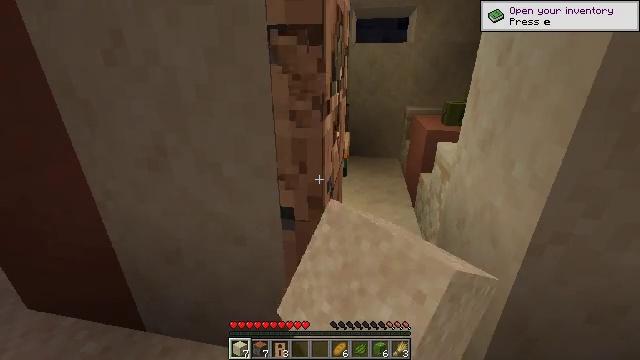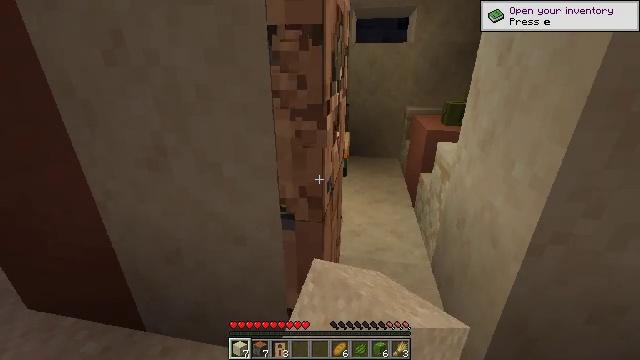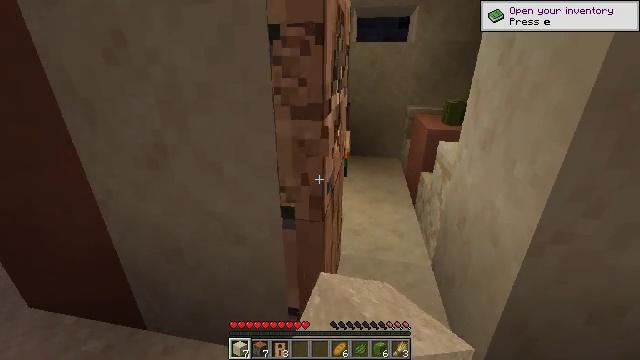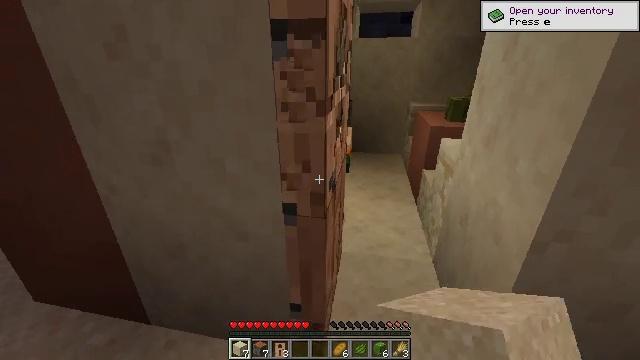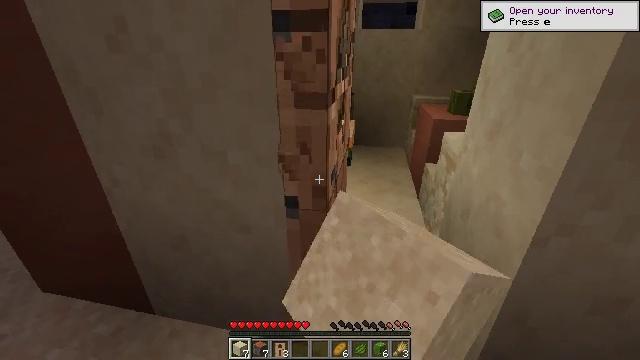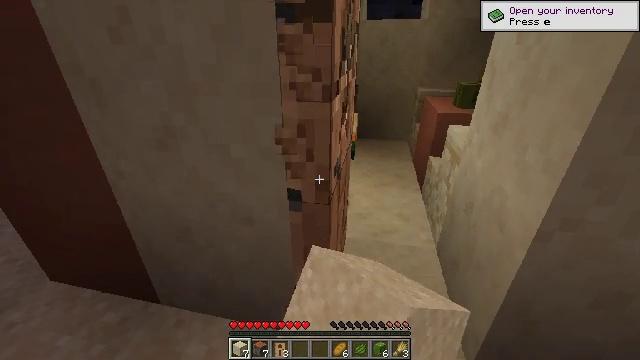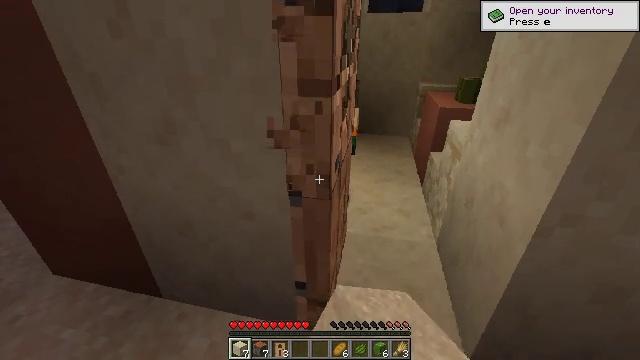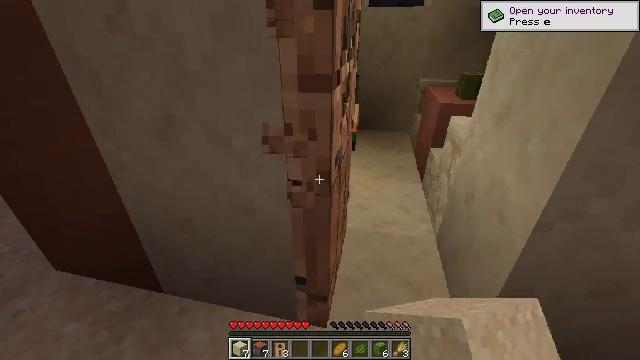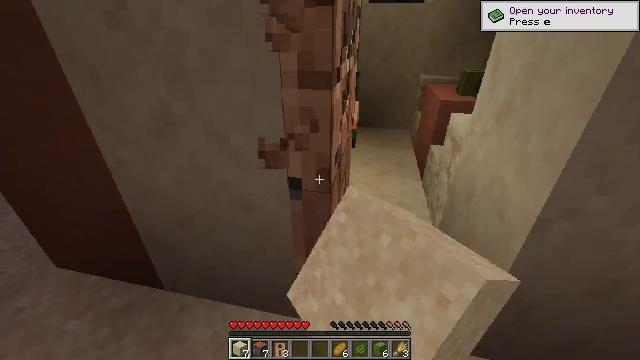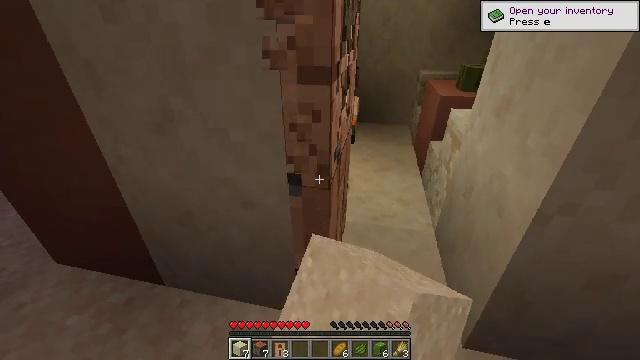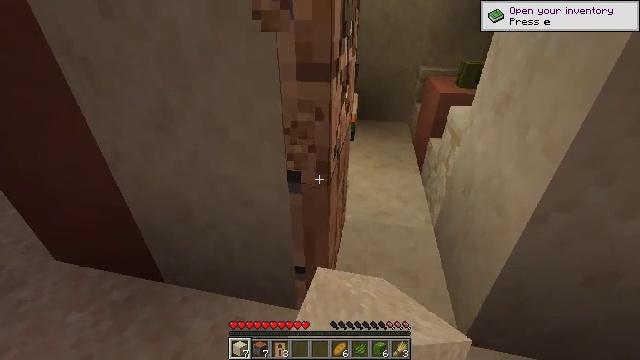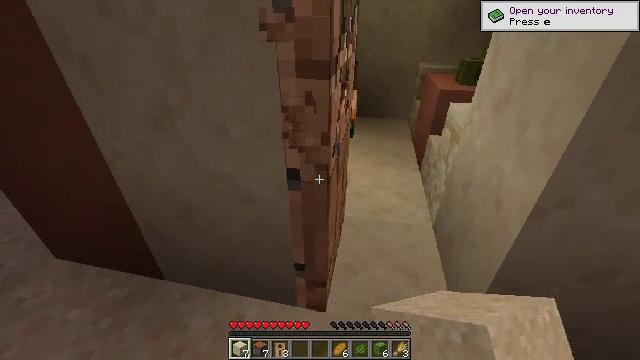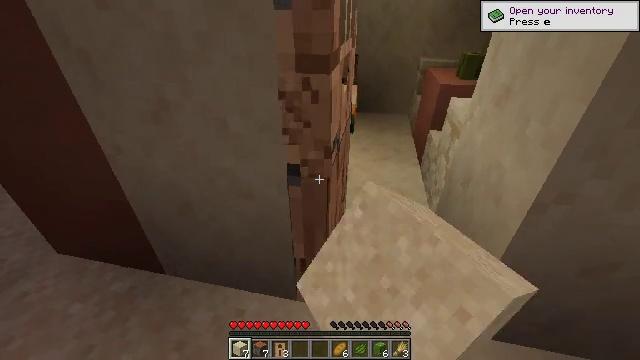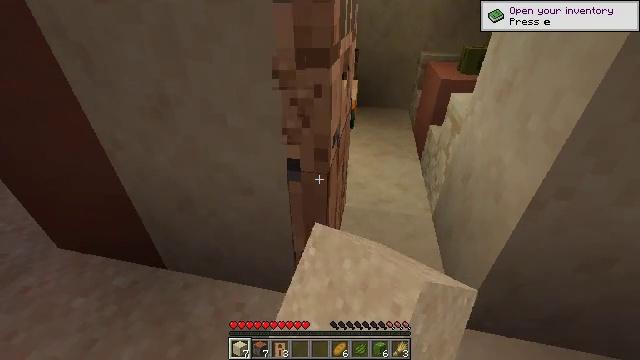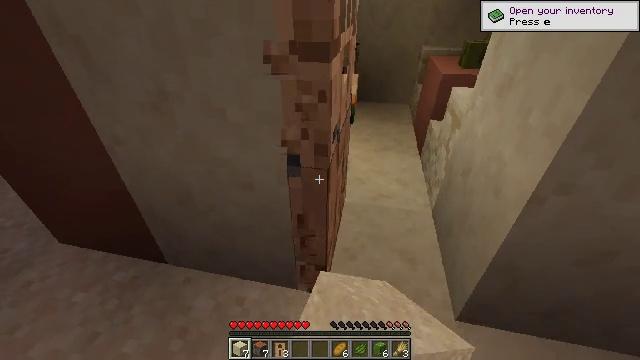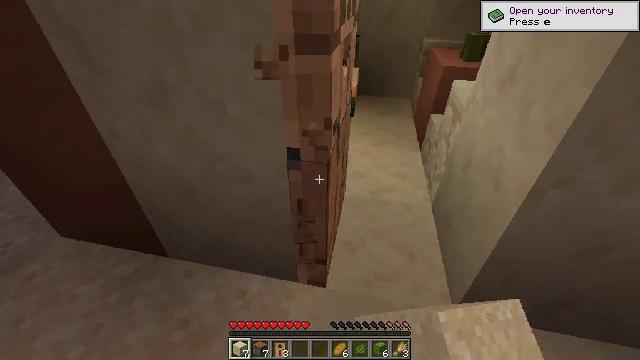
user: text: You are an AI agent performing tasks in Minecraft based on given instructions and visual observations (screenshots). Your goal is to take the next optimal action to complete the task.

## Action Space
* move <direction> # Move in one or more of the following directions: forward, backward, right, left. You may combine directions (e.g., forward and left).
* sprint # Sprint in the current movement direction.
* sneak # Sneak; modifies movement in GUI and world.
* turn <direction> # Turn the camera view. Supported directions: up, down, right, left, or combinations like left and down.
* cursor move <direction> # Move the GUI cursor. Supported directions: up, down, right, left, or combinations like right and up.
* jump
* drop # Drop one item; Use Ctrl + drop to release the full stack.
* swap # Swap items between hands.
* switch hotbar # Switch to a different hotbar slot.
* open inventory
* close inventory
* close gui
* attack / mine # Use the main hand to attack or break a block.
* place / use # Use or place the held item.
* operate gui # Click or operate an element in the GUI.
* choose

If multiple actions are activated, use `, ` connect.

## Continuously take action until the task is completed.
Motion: motion action
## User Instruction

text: Dismantle the jungle door.
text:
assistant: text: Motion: attack / mine
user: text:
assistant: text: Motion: attack / mine
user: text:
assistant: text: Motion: attack / mine
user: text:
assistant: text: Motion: turn down, attack / mine
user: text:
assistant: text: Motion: turn down, attack / mine
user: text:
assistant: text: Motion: turn down, attack / mine
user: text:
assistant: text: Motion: attack / mine
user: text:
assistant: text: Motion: attack / mine
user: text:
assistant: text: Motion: attack / mine
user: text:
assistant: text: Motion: attack / mine
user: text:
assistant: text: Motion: attack / mine
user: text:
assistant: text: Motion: turn down, attack / mine
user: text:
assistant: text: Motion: turn down, attack / mine
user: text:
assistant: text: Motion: turn down, attack / mine
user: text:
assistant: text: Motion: turn down, attack / mine
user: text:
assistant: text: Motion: turn down, attack / mine
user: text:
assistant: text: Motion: attack / mine
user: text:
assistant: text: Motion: attack / mine
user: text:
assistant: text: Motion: attack / mine
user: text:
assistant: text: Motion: attack / mine
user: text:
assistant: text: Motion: attack / mine
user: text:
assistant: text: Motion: attack / mine
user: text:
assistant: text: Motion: attack / mine
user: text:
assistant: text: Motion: attack / mine
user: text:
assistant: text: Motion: attack / mine
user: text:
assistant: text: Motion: attack / mine
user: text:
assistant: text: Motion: attack / mine
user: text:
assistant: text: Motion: attack / mine
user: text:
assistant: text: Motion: attack / mine
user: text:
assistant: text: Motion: attack / mine